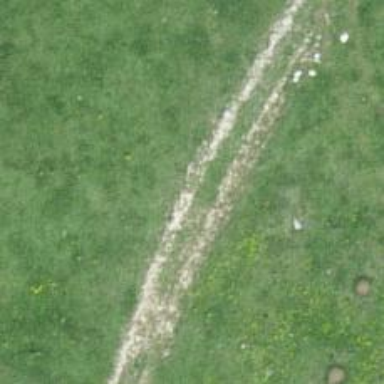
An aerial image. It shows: Track with grade 5 tracktype.